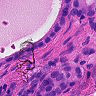
Metastatic tissue present: yes